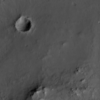
Label: not_dusty